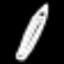
Label: pencil